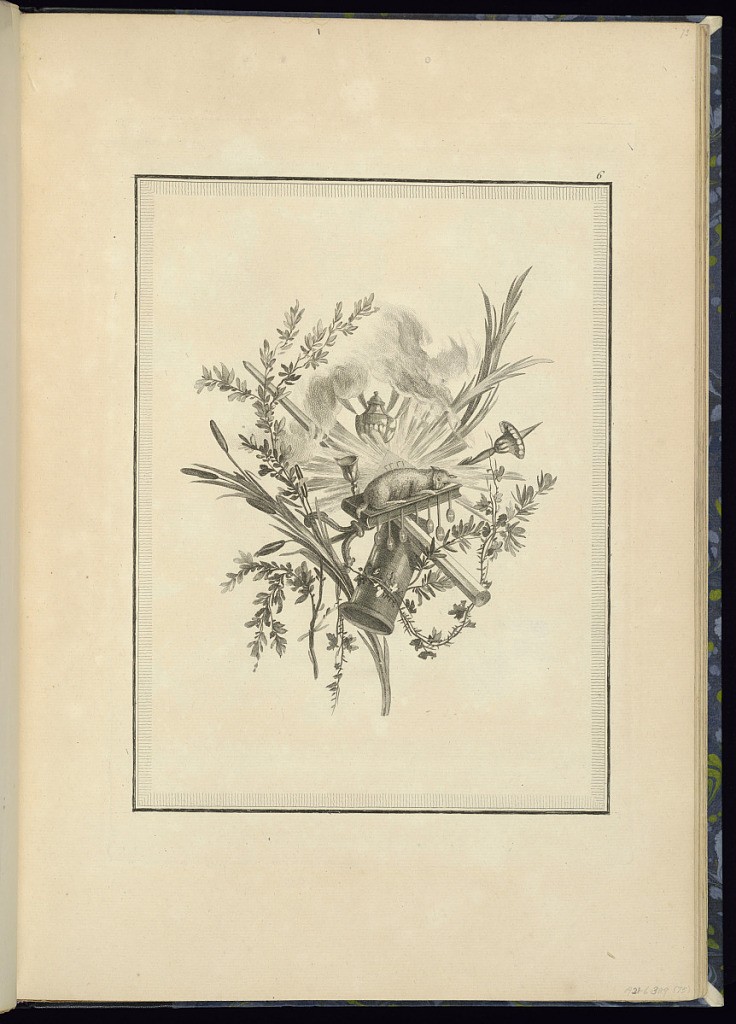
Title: Religious Trophy Design
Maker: Pierre Ranson, French, 1736–1786
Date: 1778
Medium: Etching on laid paper
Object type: Print
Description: Religious trophy incorporating Christian iconography and liturgical objects, book with a lamb lying on it, candlestick, cup, sun rays, incense burner, festoon of leaves, and foliate branches. The plate is numbered.